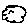
Label: cloud